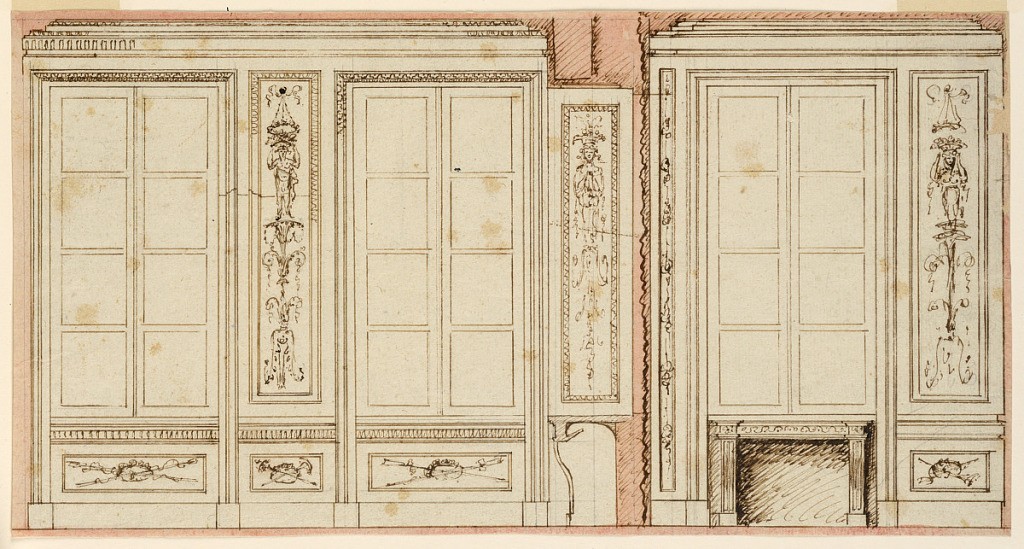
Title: Design for a Bedroom
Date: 1800
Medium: Pen and ink, brush and rose wash, graphite on paper
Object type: Drawing
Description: The elevation of a long and of the greater part of a short wall are shown separated by the section of a niche at the end of the long wall. The walls have respectively, two and one windows. At right, a mantel piece under the window of a short wall. Figures on candelabra are suggested for pilaster strips.